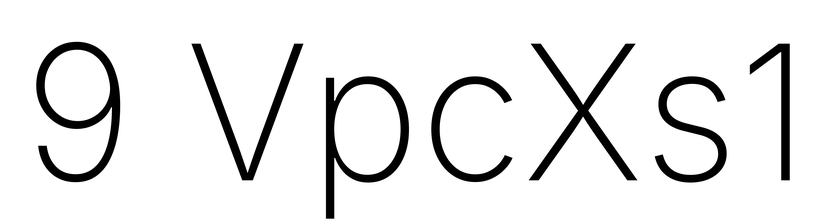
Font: Inter_ExtraLight